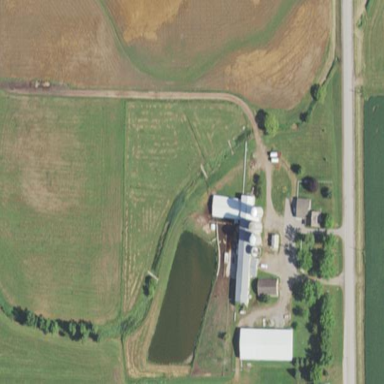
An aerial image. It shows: Farmyard area.